Brain MRI, modality: ceT1
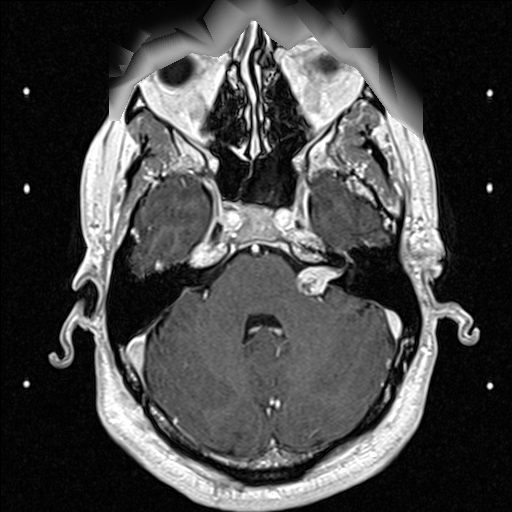